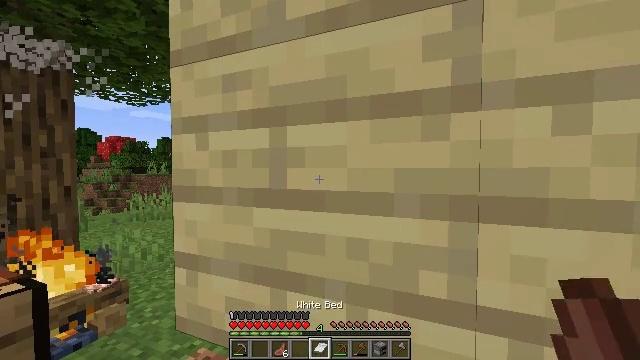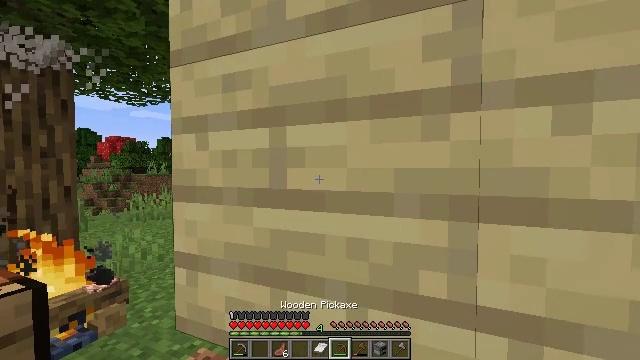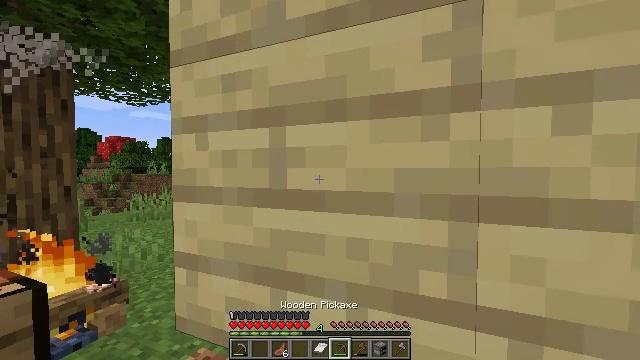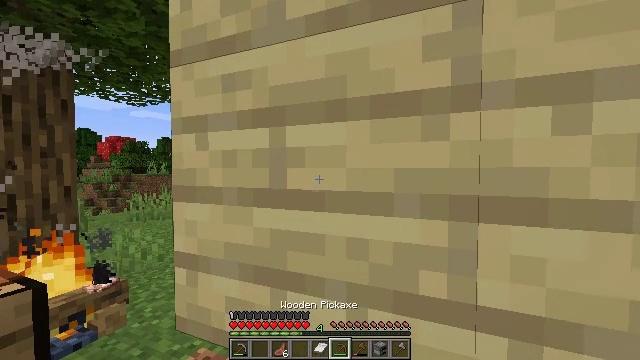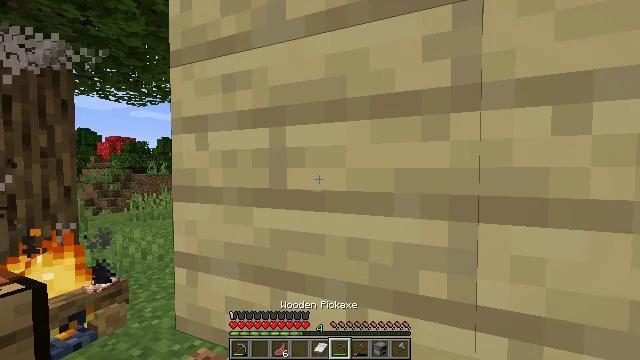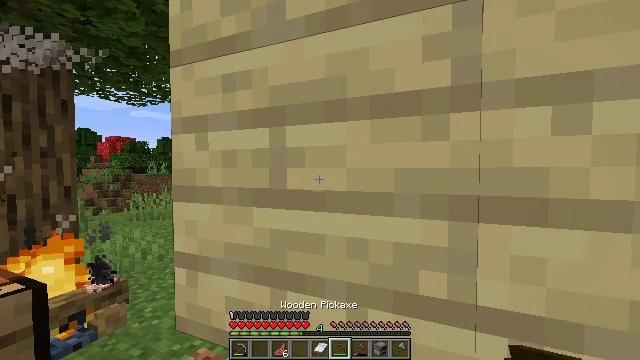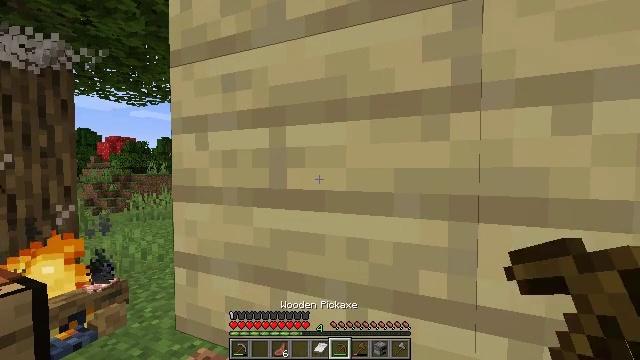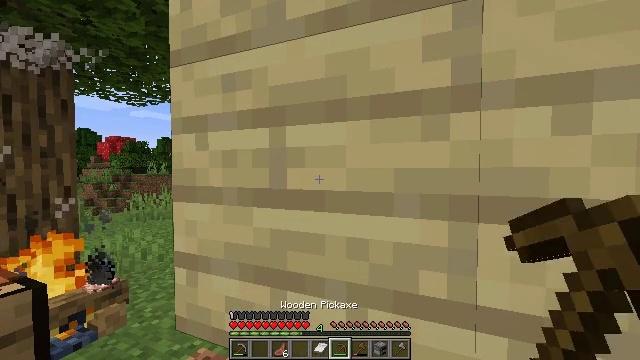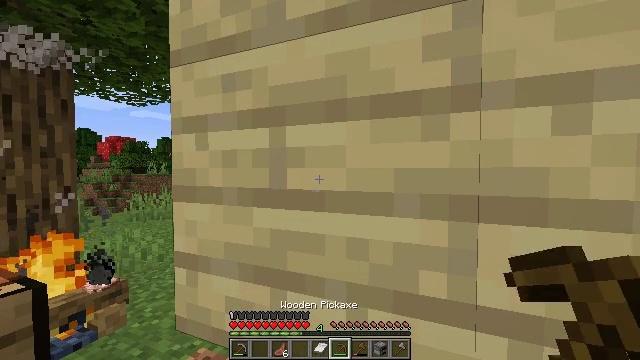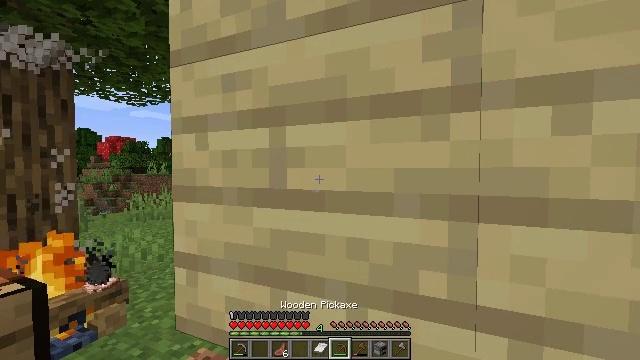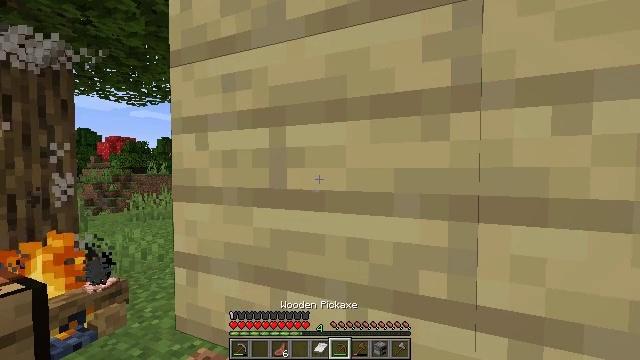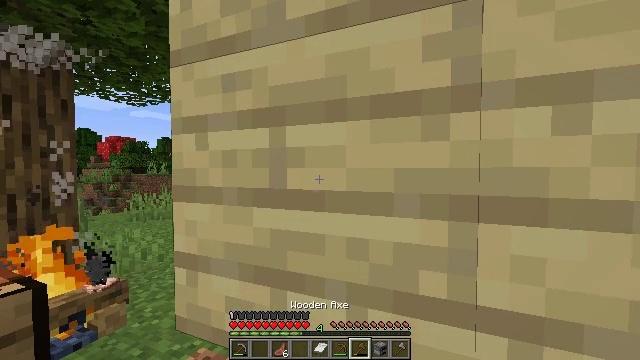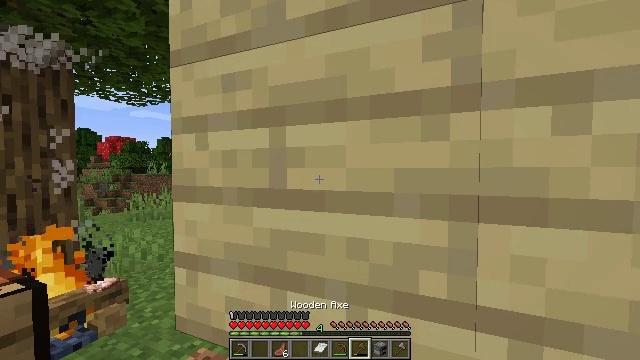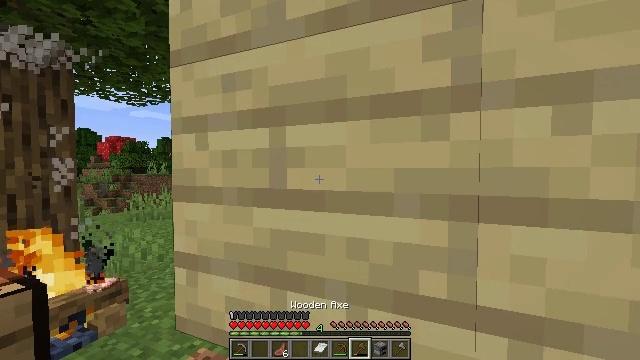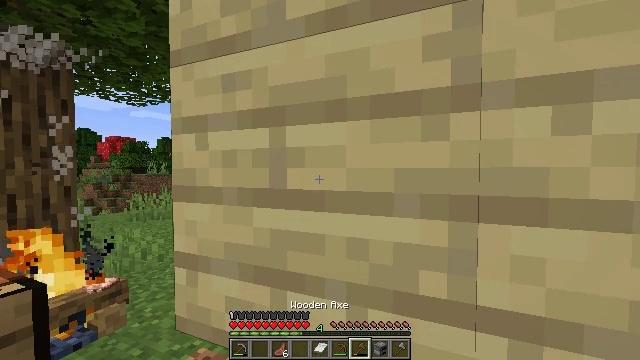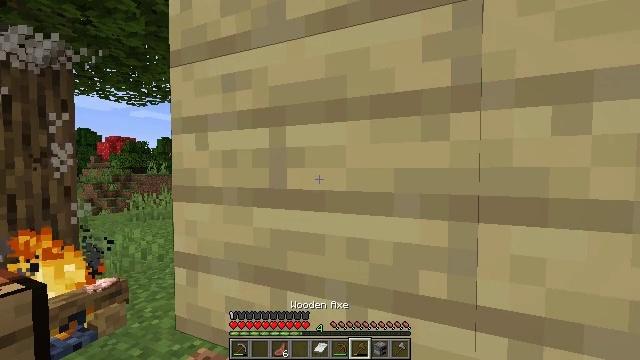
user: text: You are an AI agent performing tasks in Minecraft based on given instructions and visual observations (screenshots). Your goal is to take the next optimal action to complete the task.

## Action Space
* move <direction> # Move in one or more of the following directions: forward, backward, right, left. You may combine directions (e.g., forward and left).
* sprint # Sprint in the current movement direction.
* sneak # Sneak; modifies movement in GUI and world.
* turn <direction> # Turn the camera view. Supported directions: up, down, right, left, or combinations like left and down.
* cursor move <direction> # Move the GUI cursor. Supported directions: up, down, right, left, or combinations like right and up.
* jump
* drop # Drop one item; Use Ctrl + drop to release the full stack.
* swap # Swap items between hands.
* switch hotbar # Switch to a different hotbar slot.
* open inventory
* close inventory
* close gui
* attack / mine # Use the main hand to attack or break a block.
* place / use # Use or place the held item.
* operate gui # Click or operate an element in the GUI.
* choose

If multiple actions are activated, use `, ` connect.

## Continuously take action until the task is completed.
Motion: motion action
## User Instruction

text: Remove birch planks to collect them.
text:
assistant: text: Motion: no_op
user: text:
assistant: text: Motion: no_op
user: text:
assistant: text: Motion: no_op
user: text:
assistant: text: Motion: no_op
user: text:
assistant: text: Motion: no_op
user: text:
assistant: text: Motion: no_op
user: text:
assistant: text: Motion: no_op
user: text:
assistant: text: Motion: no_op
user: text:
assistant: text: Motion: no_op
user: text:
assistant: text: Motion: no_op
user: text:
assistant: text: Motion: no_op
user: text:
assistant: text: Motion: no_op
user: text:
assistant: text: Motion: no_op
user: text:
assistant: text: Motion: no_op
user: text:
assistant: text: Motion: no_op
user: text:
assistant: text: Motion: no_op
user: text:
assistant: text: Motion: attack / mine
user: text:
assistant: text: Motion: attack / mine
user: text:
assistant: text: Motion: attack / mine
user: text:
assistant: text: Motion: attack / mine
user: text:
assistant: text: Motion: attack / mine
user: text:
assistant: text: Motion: attack / mine
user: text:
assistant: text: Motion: attack / mine
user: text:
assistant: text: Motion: attack / mine
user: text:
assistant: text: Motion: attack / mine
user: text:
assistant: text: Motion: attack / mine
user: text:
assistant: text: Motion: attack / mine
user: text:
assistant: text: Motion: attack / mine
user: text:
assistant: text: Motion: attack / mine
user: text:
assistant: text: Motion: attack / mine